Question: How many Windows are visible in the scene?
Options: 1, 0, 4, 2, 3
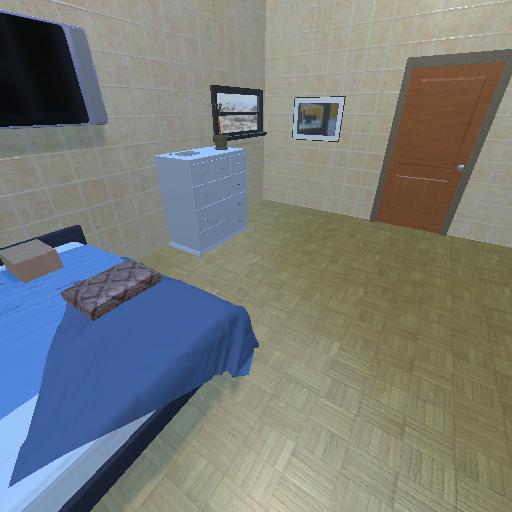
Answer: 1